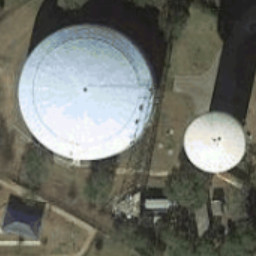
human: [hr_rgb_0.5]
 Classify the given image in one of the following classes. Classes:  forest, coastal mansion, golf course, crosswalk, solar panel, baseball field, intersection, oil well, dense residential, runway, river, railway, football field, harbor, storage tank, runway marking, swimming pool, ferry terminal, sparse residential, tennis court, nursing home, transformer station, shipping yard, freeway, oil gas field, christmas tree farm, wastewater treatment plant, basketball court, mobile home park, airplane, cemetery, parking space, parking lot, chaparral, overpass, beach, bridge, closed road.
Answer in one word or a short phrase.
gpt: storage tank